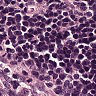
Metastatic tissue present: no